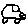
Label: car